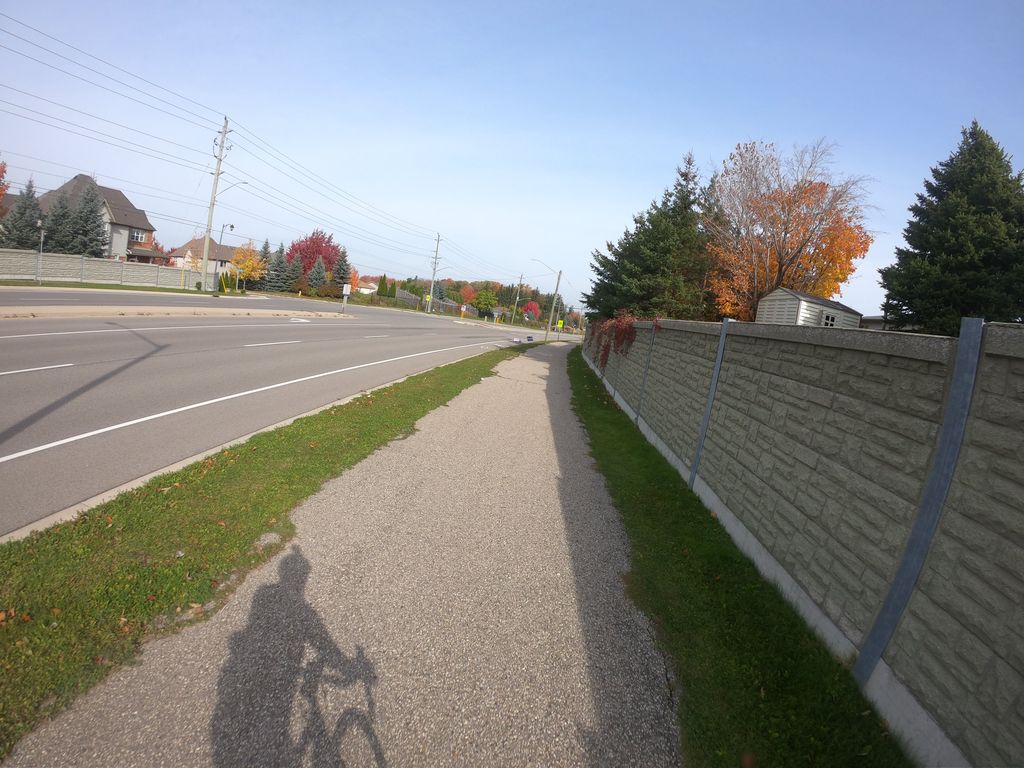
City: kitchener-waterloo